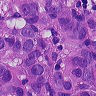
Metastatic tissue present: yes